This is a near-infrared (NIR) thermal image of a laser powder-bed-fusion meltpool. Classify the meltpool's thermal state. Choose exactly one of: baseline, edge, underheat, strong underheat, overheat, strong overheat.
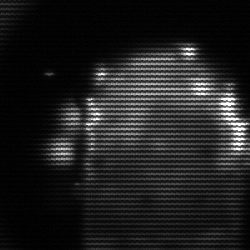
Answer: baseline